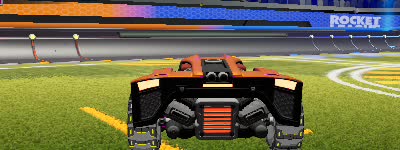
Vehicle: breakout